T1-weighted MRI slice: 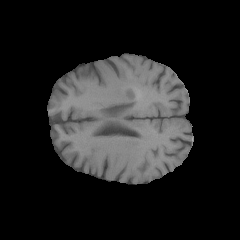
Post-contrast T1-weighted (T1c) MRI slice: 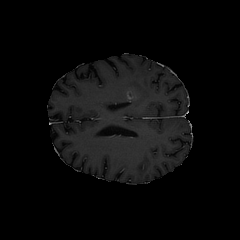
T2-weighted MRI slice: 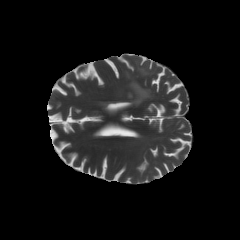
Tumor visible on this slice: yes